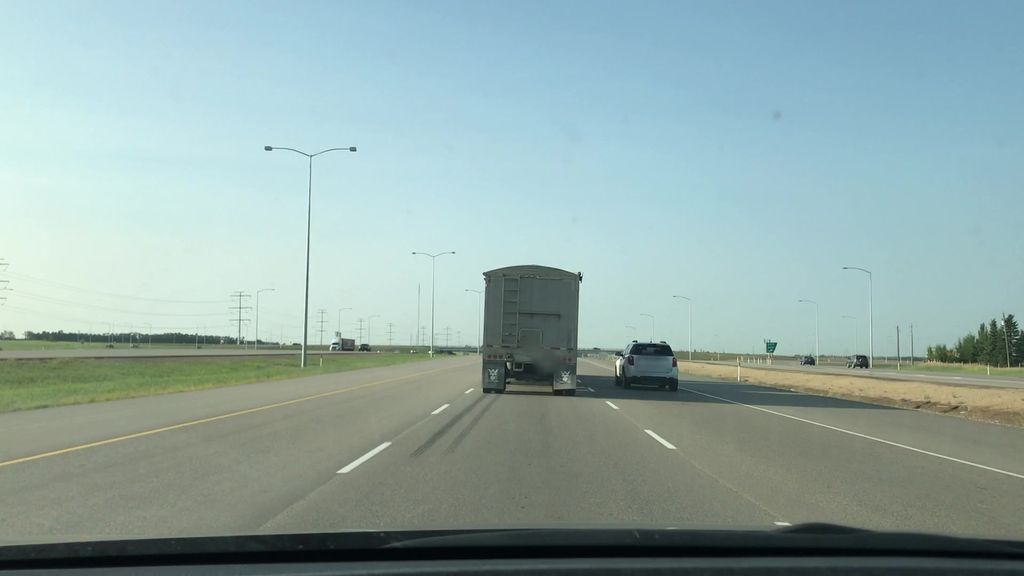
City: edmonton